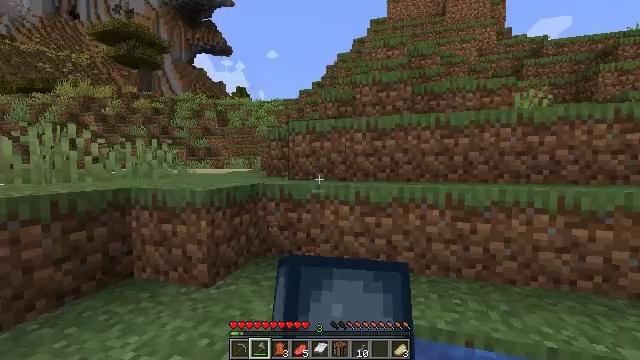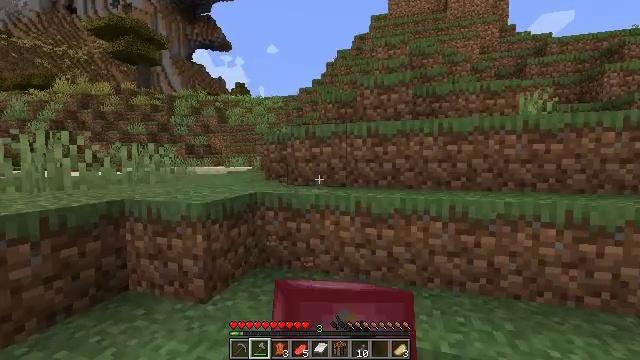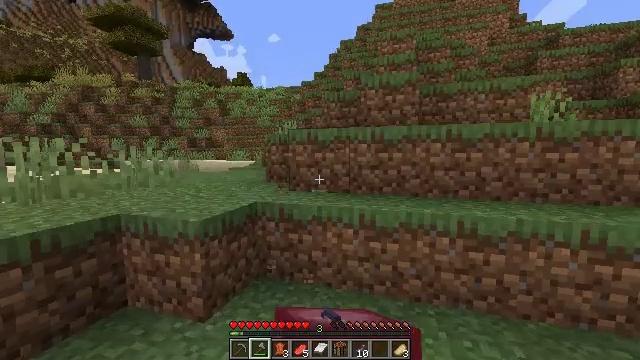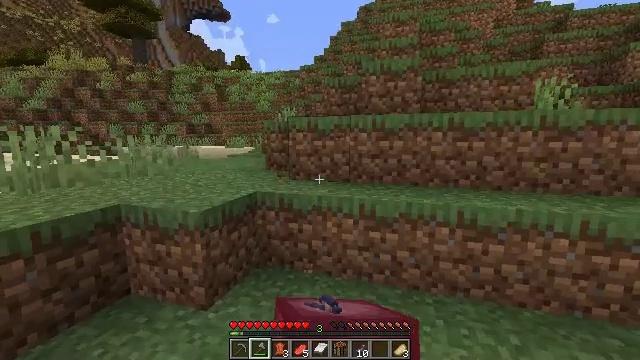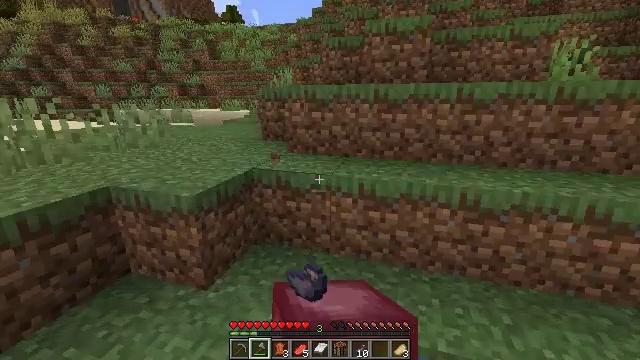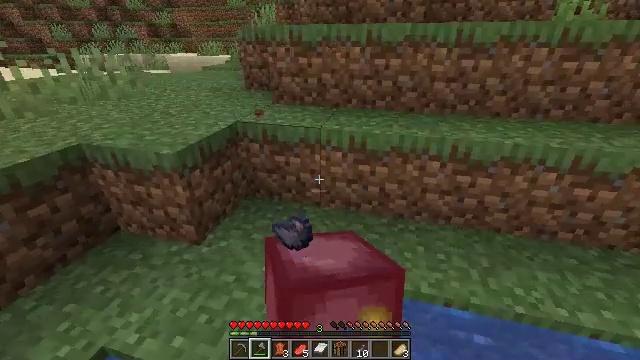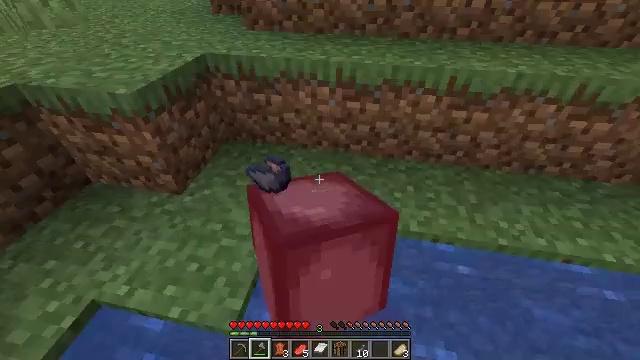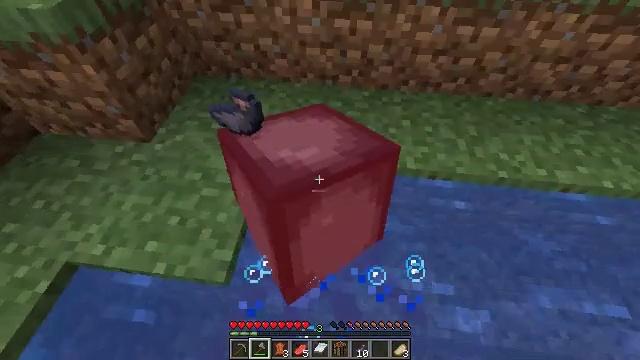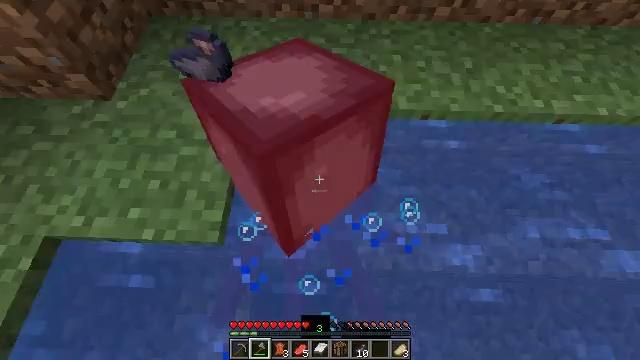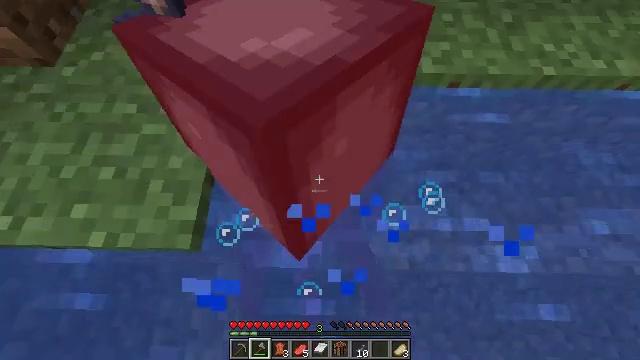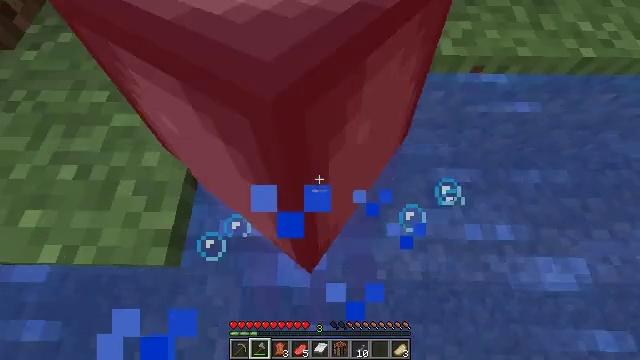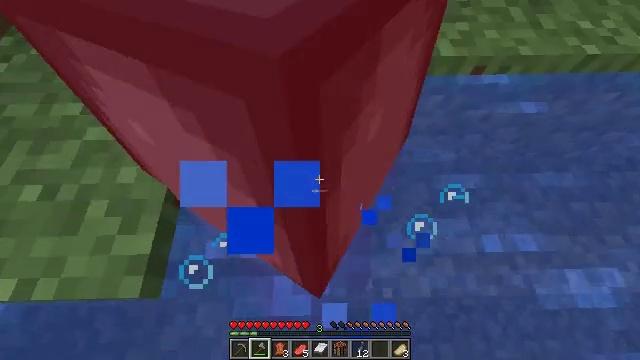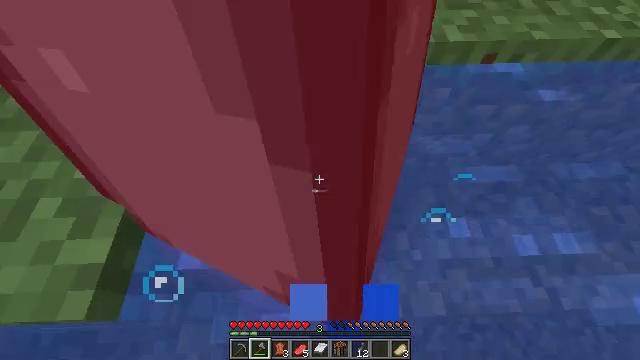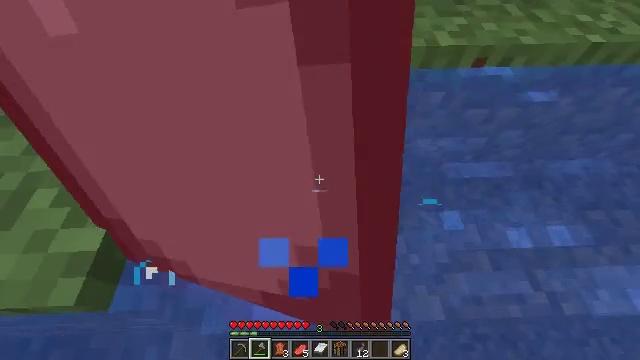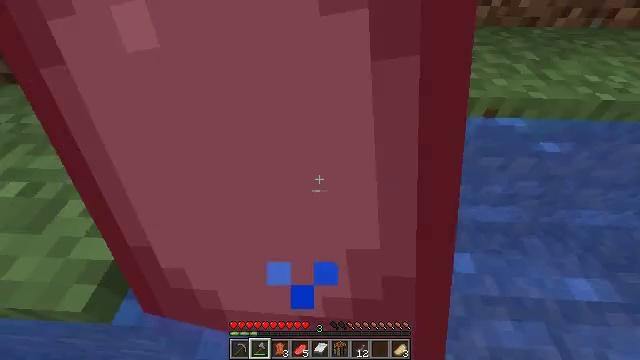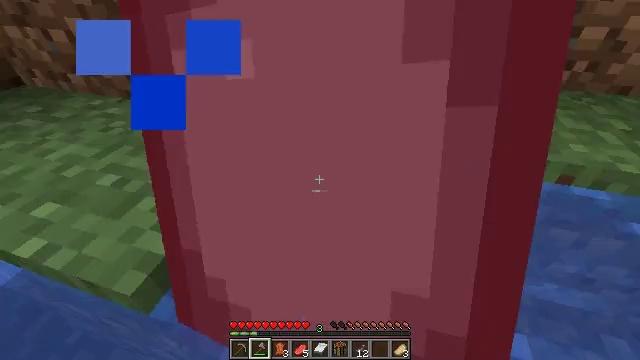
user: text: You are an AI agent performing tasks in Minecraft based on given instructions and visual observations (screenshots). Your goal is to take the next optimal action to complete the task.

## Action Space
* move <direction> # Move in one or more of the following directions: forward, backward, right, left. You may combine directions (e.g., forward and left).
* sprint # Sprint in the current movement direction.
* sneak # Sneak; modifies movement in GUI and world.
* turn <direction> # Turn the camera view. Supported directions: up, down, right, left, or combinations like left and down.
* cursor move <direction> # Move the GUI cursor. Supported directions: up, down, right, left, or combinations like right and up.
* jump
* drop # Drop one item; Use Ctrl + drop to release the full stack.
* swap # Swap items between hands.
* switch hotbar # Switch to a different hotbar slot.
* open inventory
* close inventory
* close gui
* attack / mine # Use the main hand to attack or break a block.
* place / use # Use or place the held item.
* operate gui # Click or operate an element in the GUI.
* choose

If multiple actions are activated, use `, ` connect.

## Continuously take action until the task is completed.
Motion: motion action
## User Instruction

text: Create black dye from resources.
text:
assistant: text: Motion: move forward, attack / mine, jump
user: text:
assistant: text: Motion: move forward, turn down, attack / mine, jump
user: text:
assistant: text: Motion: move forward, turn down, jump
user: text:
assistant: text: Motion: move forward, turn down
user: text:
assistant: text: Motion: move forward, turn right and down
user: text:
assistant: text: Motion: move forward, turn right and down
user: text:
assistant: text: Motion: turn right and down
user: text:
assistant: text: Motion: turn right and down
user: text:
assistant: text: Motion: turn down
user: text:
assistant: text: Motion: no_op
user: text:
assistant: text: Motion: turn right and up
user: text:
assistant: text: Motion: turn up
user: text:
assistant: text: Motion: turn up
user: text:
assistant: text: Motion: turn left and up
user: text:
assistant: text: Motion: turn left and up
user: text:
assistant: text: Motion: move forward, turn left and up
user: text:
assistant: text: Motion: move forward, turn left and up
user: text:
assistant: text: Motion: move forward, turn left and up
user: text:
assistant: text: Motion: move forward, turn left, jump
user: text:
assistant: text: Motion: move forward, turn left, jump
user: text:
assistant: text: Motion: move forward, jump
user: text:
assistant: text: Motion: move forward, jump
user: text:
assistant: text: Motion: move forward, turn left and down, jump
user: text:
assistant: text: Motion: move forward, turn left
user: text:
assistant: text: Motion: move forward
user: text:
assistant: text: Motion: move forward
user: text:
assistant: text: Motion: move forward
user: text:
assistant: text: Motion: move forward
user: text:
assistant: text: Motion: move forward, sprint
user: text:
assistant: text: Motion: move forward, sprint, turn left